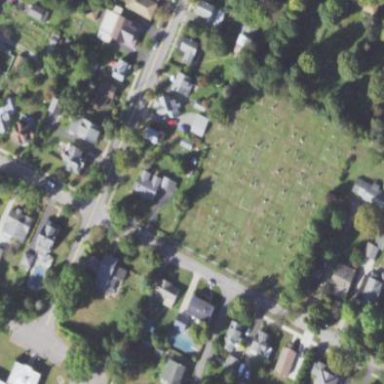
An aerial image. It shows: Cemetery.